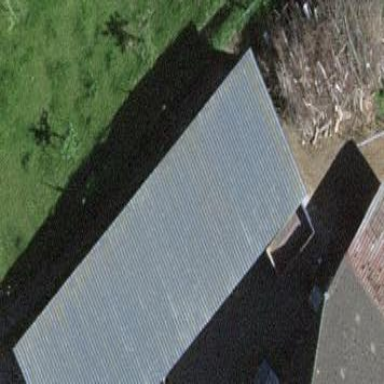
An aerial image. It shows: Shed.